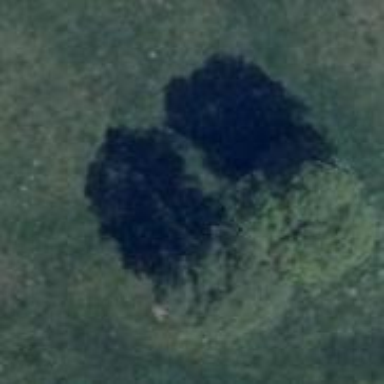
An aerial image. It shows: Beautiful tree in nature.